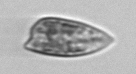
Label: Prorocentrum_dentatum